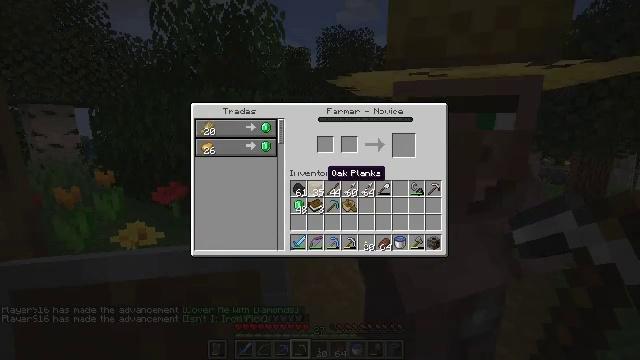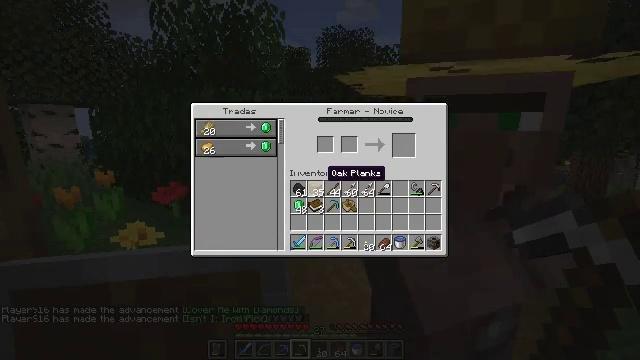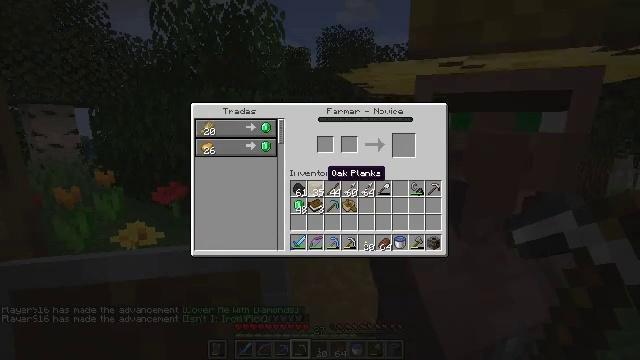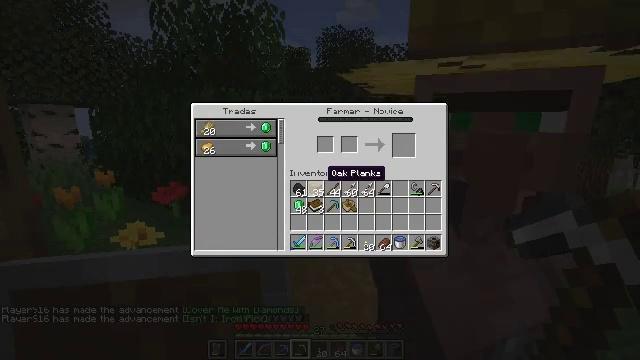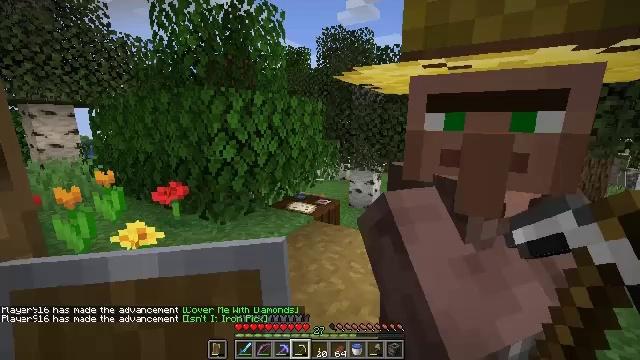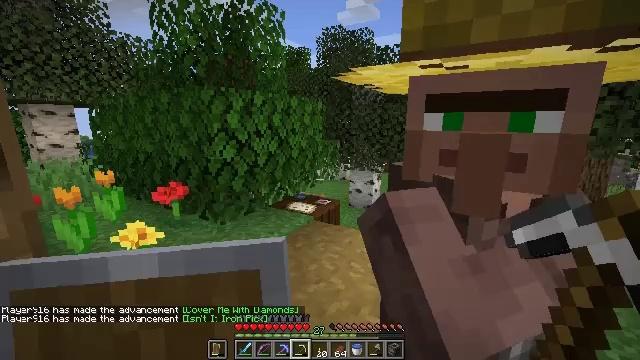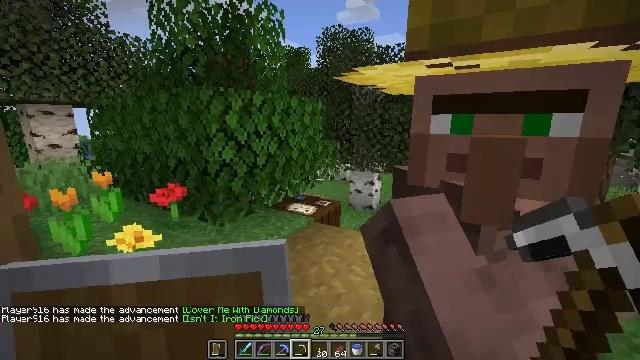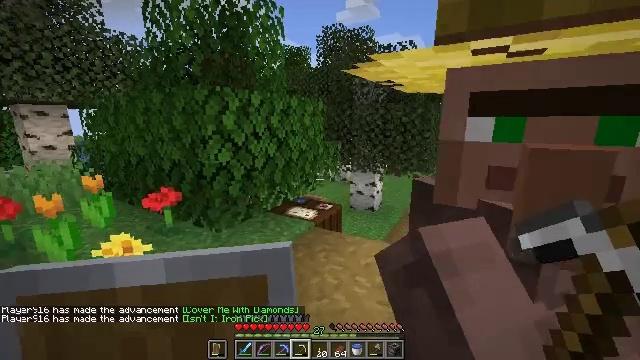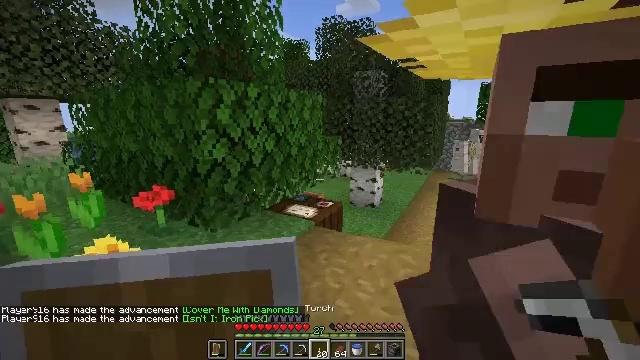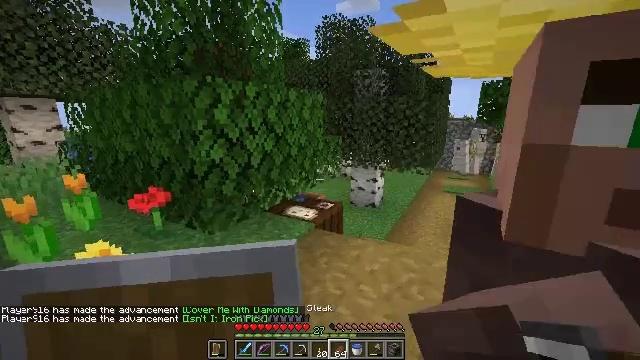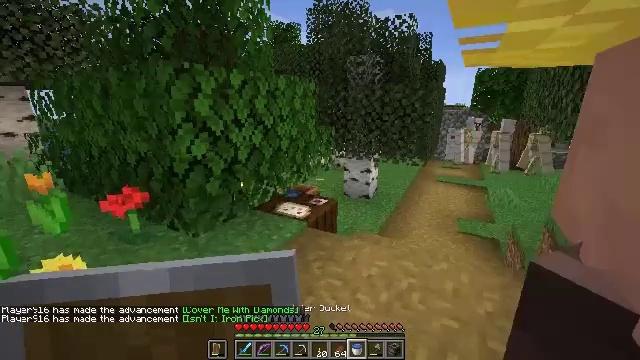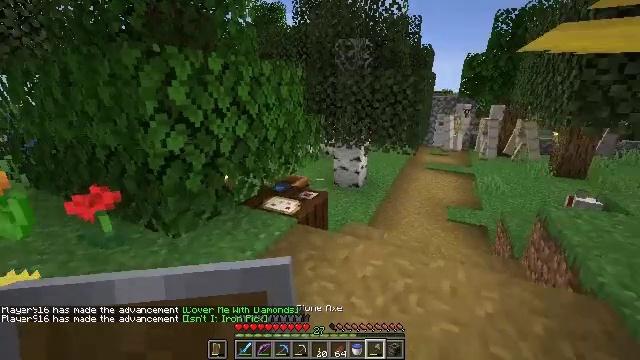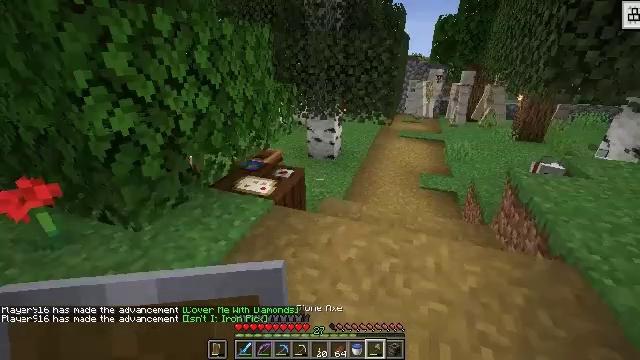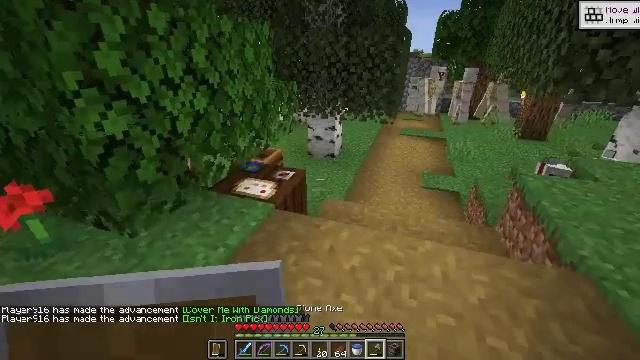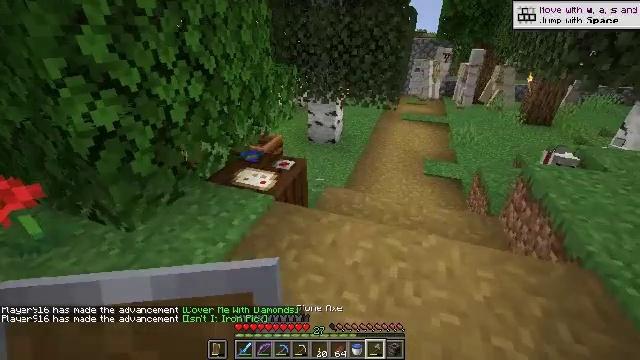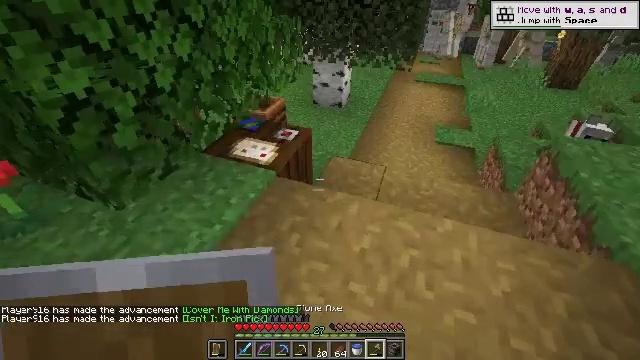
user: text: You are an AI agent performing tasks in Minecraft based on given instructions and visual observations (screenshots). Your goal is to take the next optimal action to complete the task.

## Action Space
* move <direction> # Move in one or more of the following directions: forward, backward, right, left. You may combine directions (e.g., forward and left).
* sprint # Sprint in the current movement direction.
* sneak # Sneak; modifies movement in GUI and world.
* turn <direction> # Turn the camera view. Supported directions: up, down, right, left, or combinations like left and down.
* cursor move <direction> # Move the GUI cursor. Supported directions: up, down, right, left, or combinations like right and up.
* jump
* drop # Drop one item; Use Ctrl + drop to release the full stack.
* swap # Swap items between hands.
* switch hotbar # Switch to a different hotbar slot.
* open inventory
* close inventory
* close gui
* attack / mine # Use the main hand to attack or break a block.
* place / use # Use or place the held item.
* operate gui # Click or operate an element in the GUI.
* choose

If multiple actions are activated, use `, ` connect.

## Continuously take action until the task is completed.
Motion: motion action
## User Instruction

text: Mine the cartography table.
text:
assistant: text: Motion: no_op
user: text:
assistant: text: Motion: no_op
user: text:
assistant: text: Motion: no_op
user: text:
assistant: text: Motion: no_op
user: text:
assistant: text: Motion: close gui
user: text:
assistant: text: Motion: move forward
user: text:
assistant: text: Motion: move forward
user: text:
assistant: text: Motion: move forward, turn down
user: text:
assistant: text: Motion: move forward
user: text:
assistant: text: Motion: move forward, turn right and down
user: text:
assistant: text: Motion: move forward, turn right and down
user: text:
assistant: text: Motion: move forward, turn right and down
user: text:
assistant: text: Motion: move forward
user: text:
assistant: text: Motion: move forward, turn down
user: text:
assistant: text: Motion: move forward, turn left and down
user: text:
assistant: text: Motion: move forward, turn left and down
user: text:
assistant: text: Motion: move forward, turn left and down
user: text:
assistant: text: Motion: move forward
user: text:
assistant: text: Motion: move forward, turn left and up
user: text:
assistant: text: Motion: move forward, turn up
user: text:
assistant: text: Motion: move forward, attack / mine
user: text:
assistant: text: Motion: move forward, attack / mine
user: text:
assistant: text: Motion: turn down, attack / mine
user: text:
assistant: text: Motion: attack / mine
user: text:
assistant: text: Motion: attack / mine
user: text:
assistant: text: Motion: attack / mine
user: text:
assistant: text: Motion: attack / mine
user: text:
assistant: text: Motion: attack / mine
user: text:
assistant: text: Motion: attack / mine
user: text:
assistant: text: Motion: attack / mine